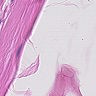
Metastatic tissue present: no